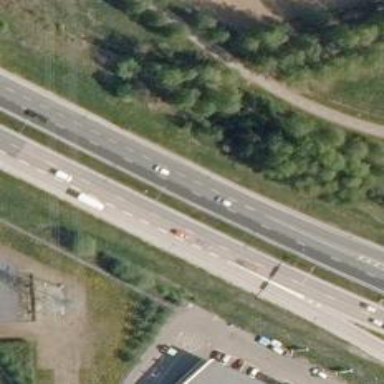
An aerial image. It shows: Asphalt trunk link road.